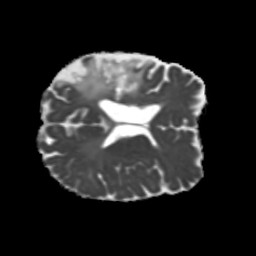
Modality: MD
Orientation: axial
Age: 51
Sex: male
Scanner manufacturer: siemens
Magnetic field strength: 3 T
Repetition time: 5.25 s
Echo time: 0.08 s